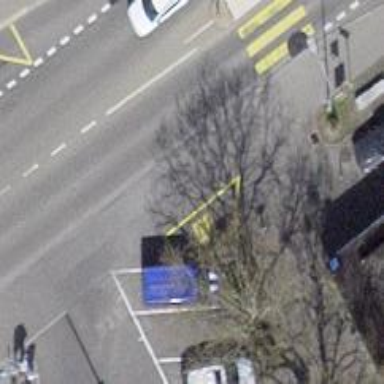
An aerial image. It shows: Taxi stand.